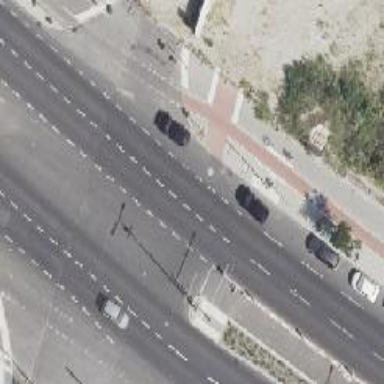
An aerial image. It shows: Traffic signal crossing.